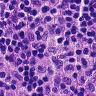
Metastatic tissue present: no